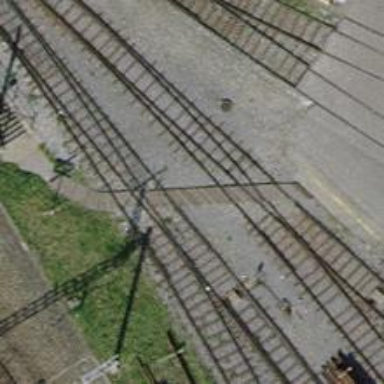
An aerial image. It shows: Railway crossing.